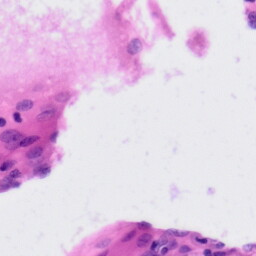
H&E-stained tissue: Tonsil